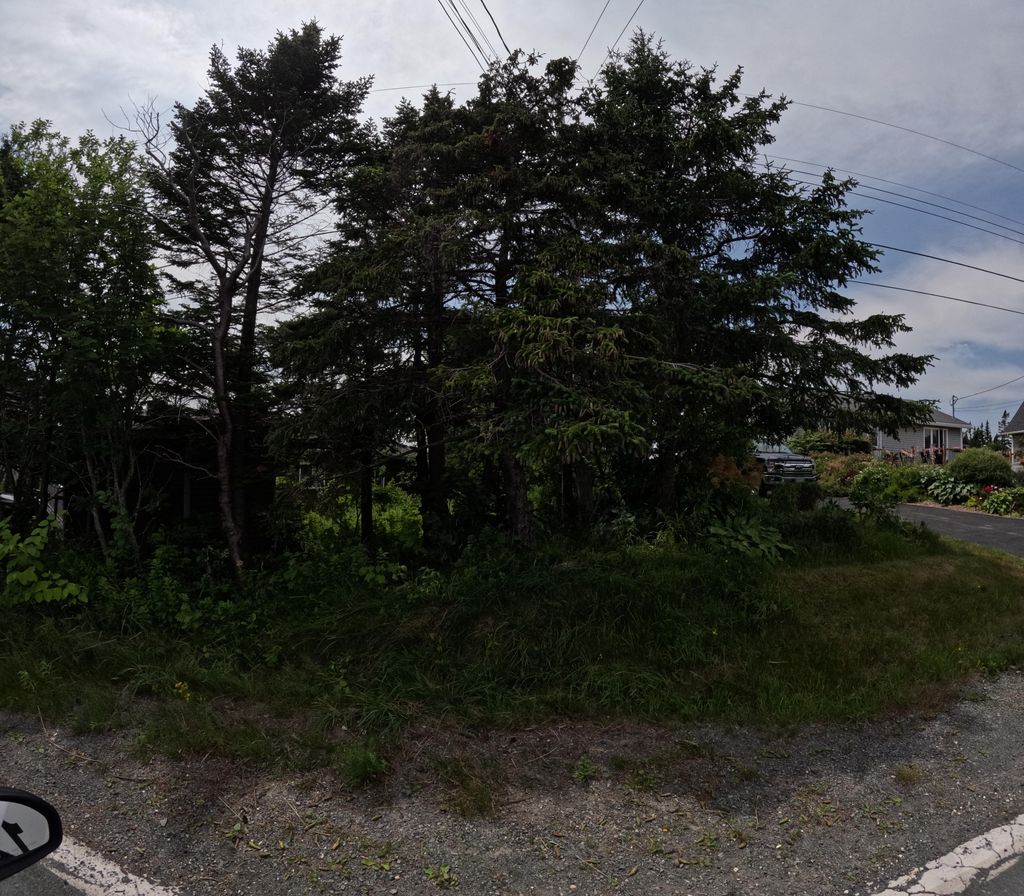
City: st_johns